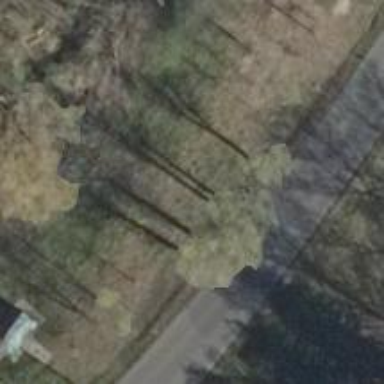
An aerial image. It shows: Deciduous broadleaved tree.